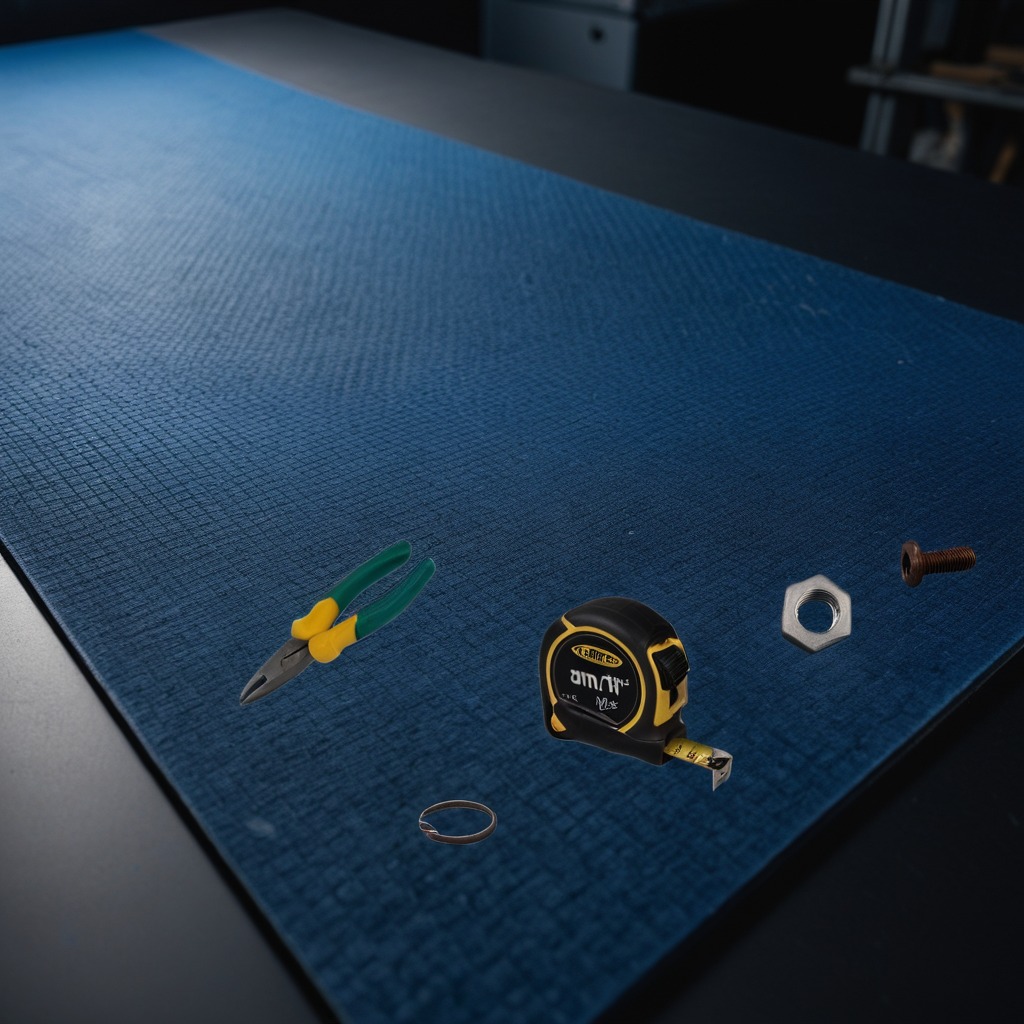
A rubber Oring lying on a clean granite tabletop covered with a blue rubber mat inside a workshop at night dim ambient light soft shadows worn but beneath the mat